Field crop: maize
Growth stage: 2
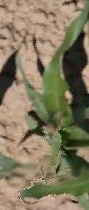
Species: maize